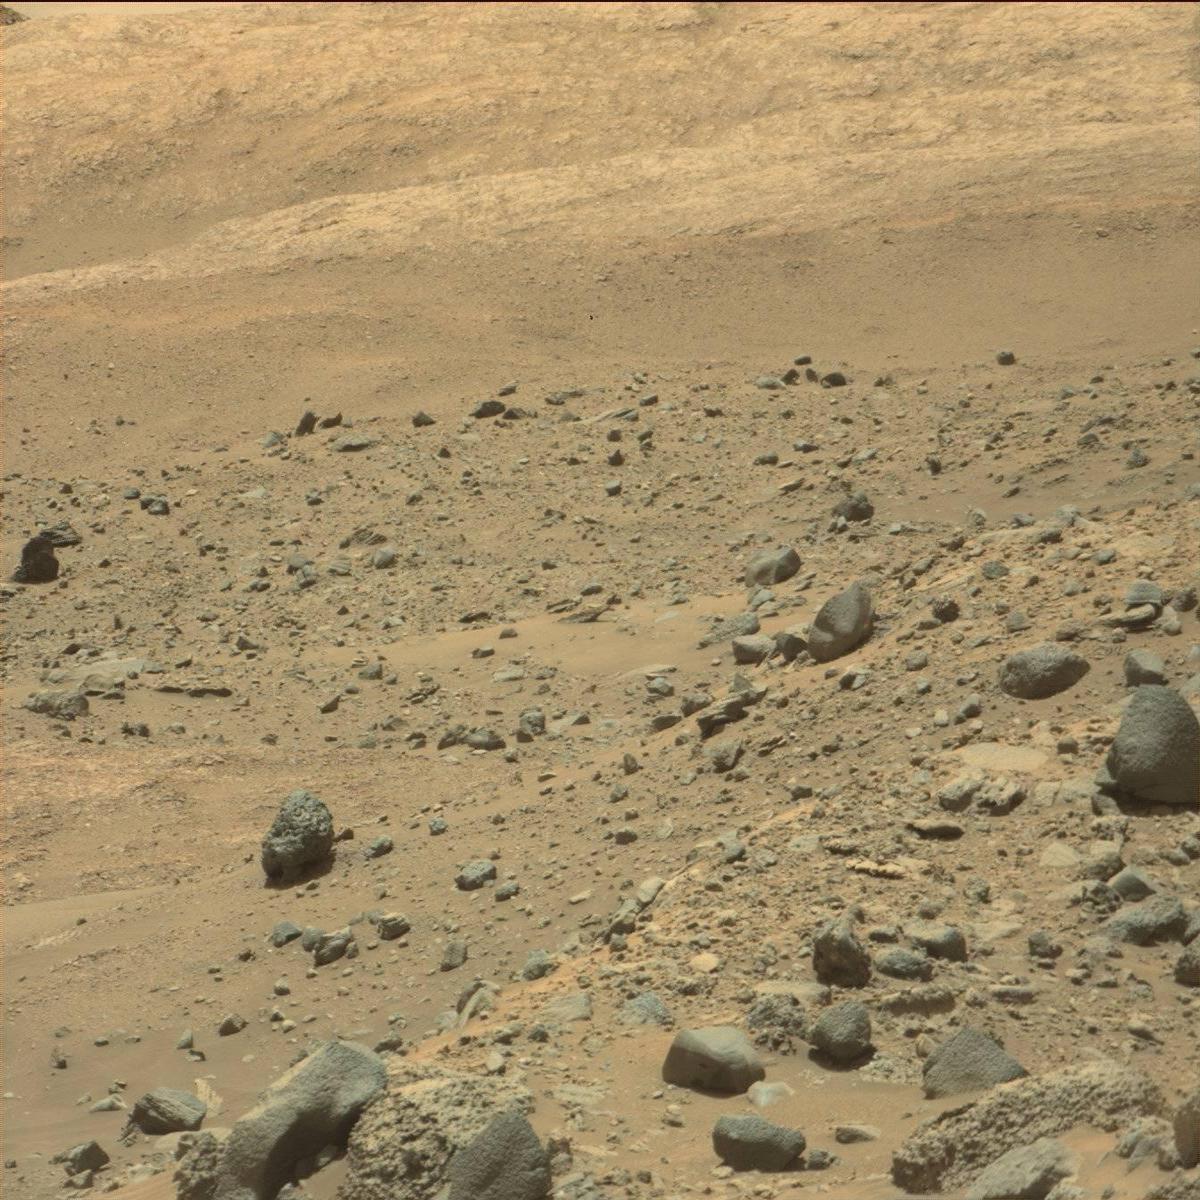
Terrain classes present: Bedrock, Rock, Sand / Soil, Sky